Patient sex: M
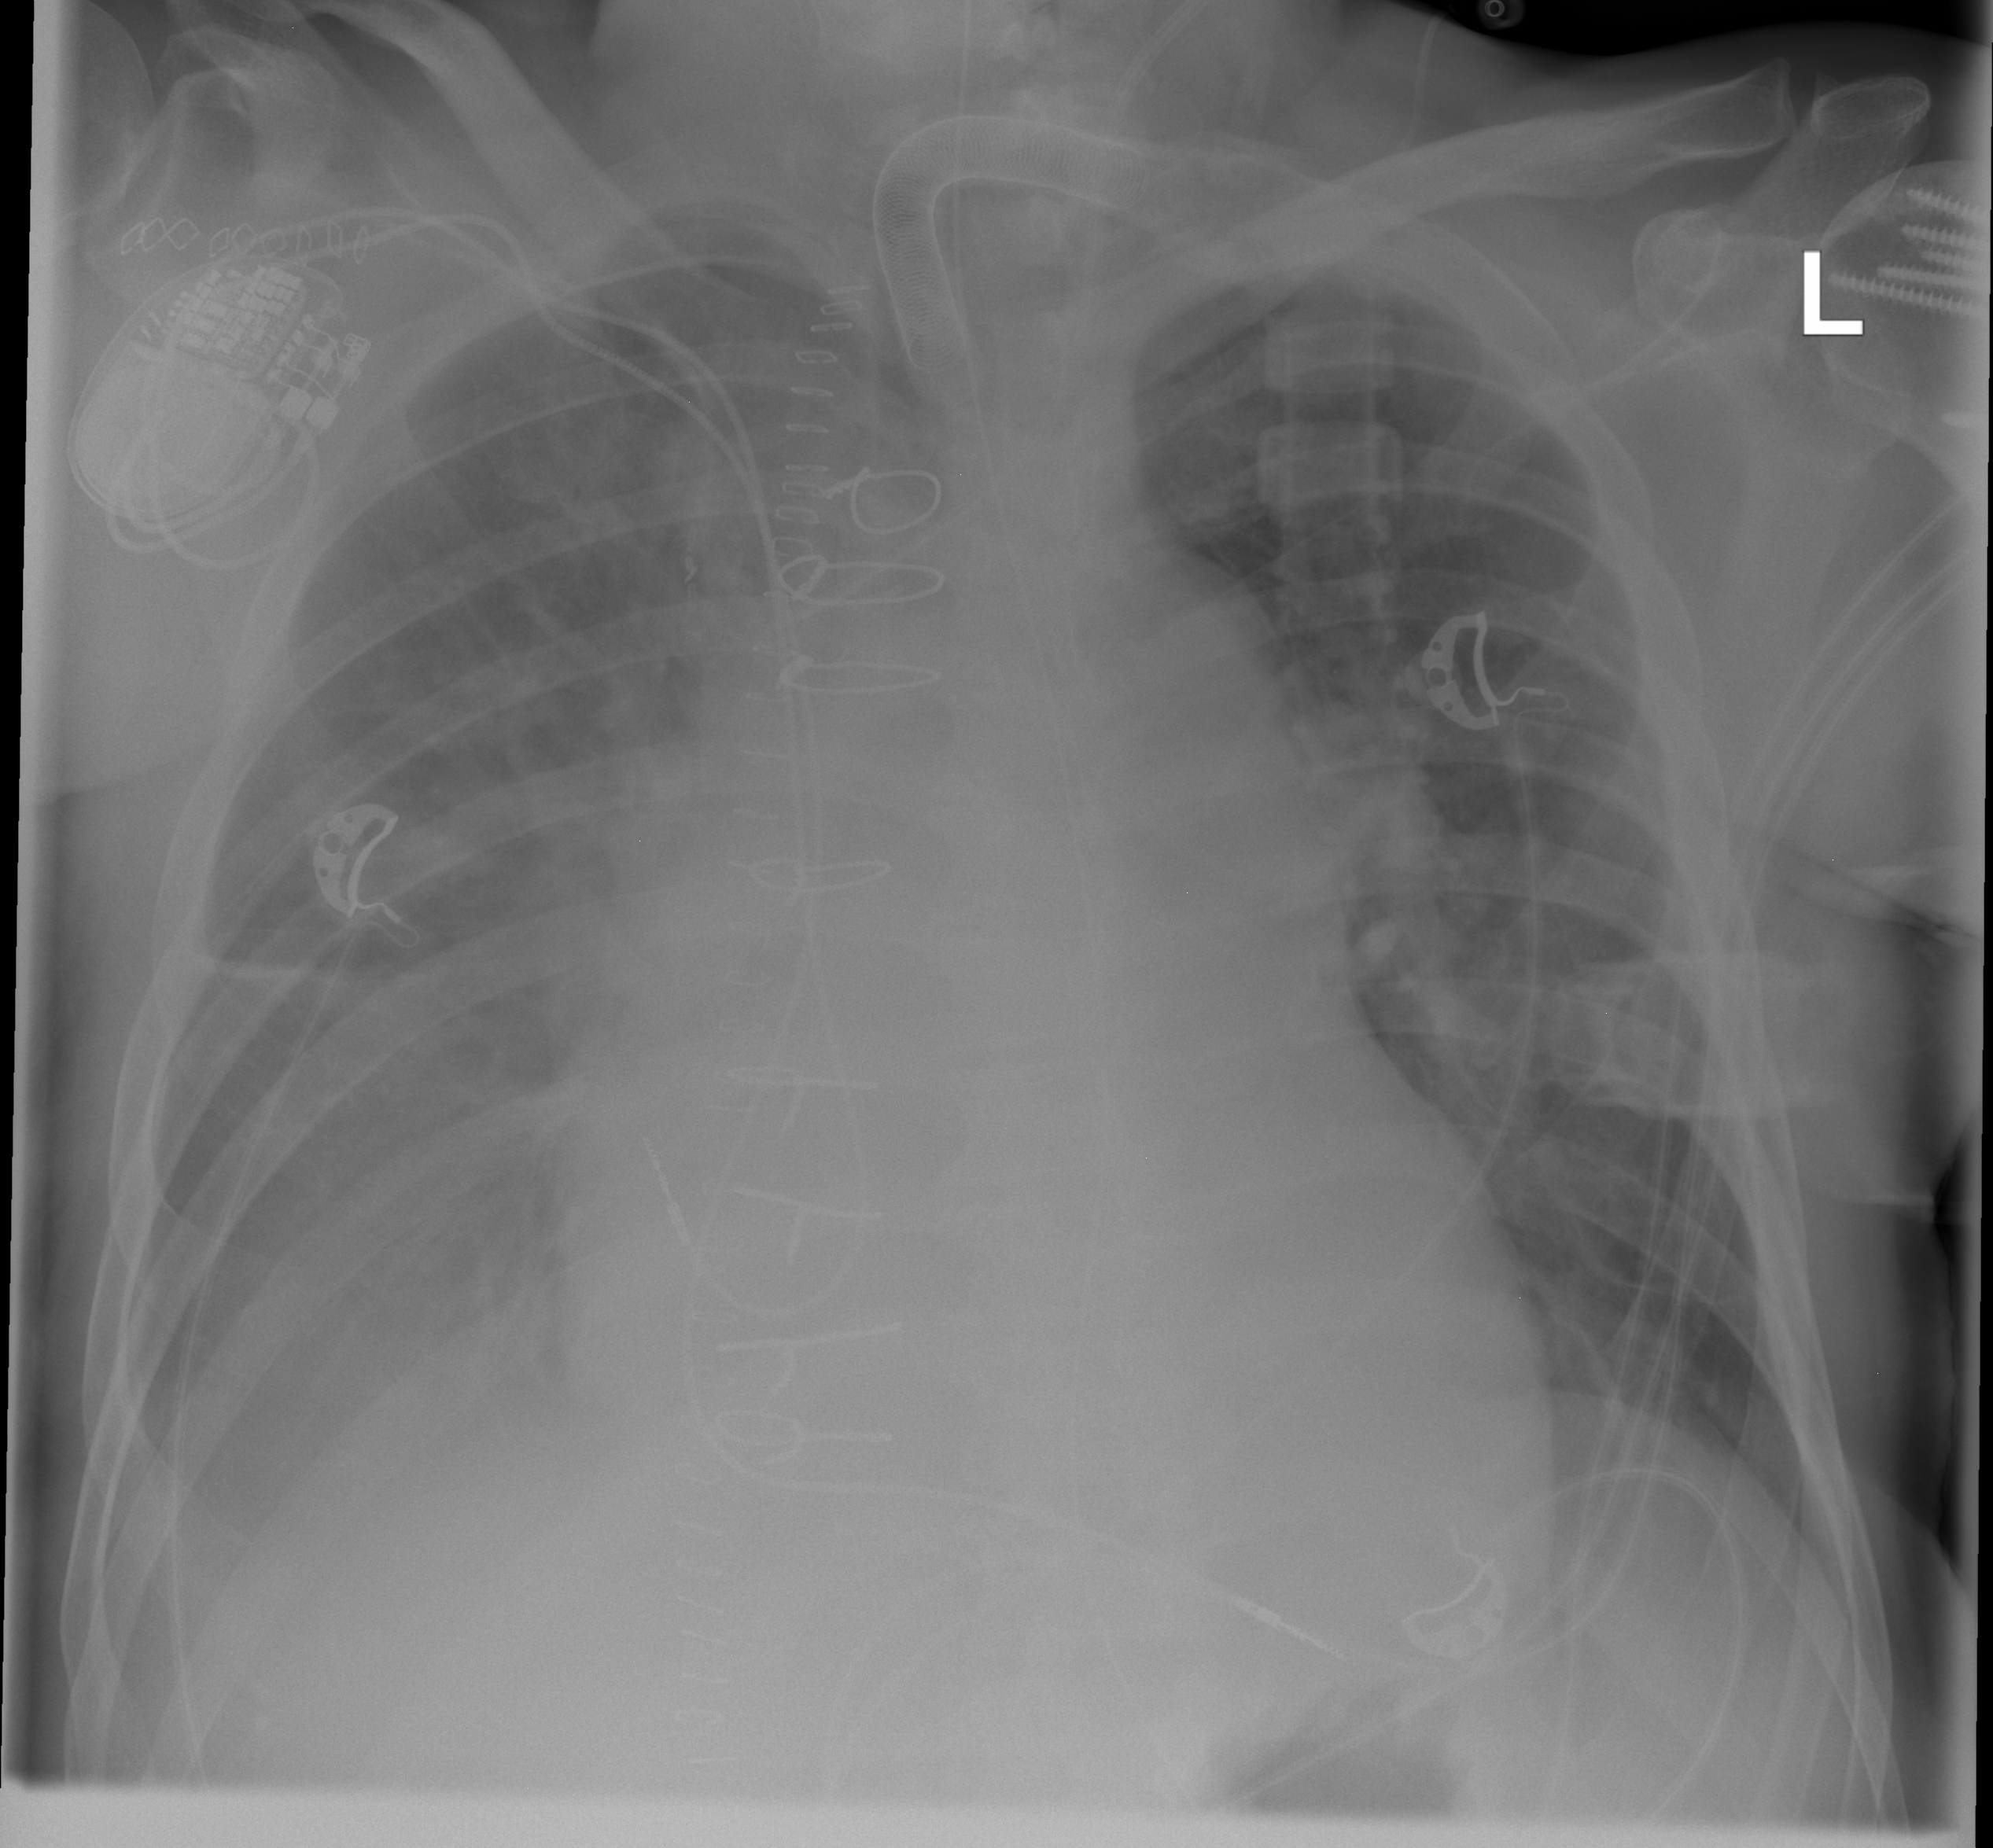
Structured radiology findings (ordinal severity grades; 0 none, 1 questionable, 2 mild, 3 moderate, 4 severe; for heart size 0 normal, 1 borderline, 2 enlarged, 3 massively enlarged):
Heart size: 3
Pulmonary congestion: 2
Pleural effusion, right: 3
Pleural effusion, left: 0
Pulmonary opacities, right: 0
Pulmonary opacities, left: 0
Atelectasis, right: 2
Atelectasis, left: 0